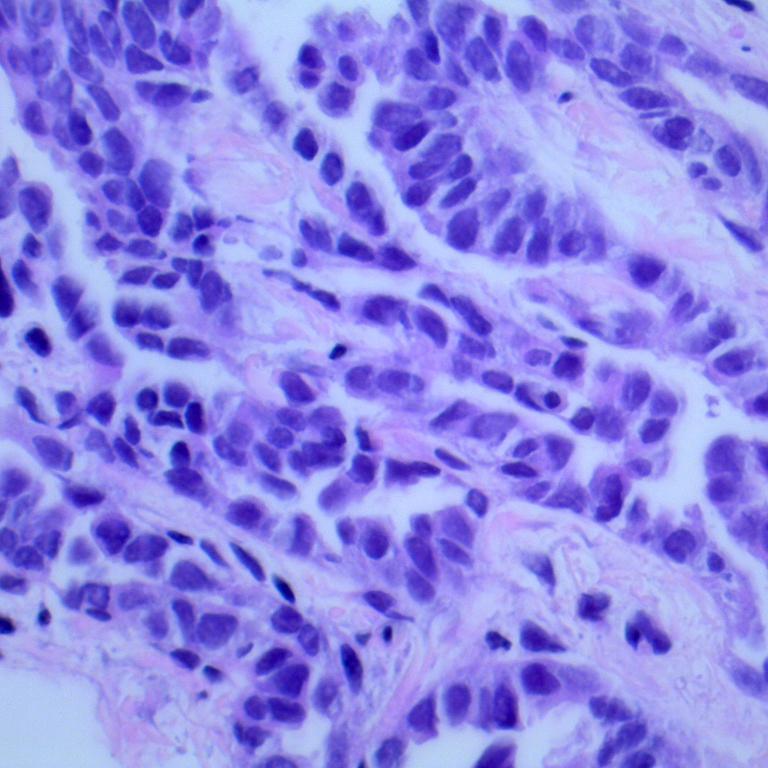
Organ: lung
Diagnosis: adenocarcinomas